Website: apple
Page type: billing-address
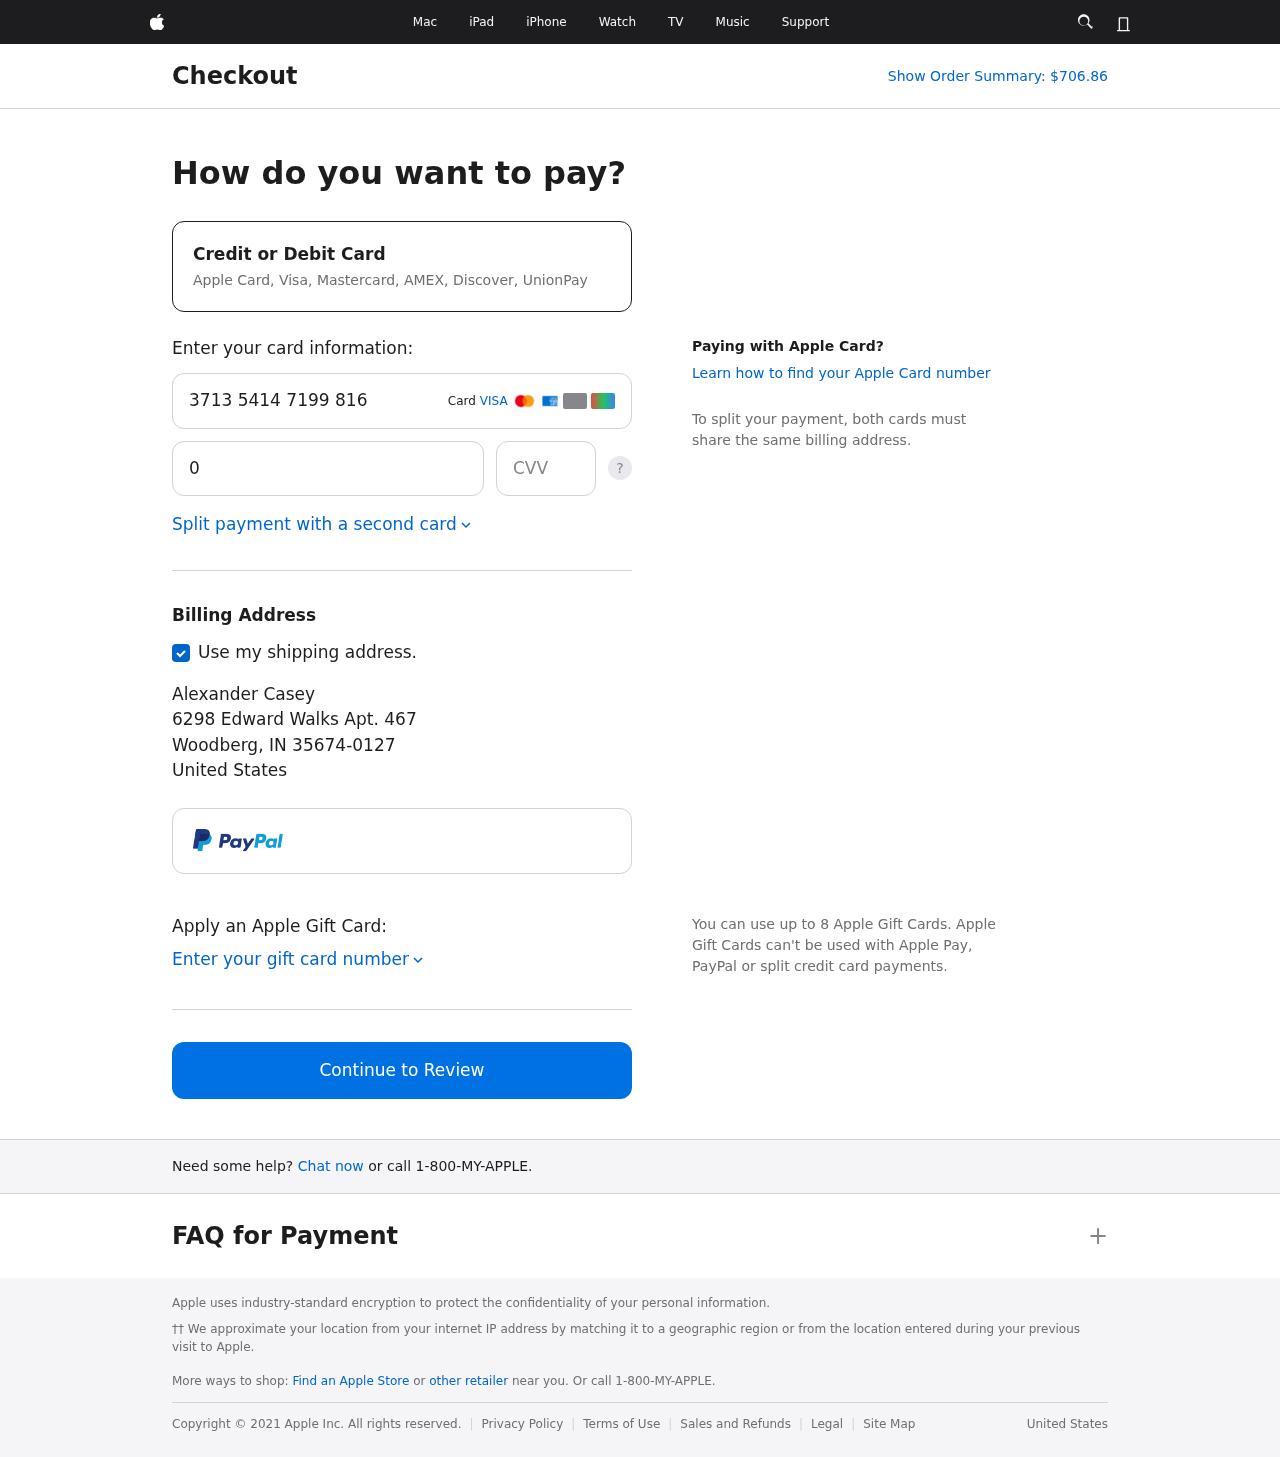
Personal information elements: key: PII_CARD_CVV
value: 2209
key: PII_CARD_EXPIRY
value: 02/26
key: PII_CARD_NUMBER
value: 3713 5414 7199 816
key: PII_CITY
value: Woodberg
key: PII_COUNTRY
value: United States
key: PII_FULLNAME
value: Alexander Casey
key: PII_POSTCODE_FULL
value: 35674-0127
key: PII_STATE_ABBR
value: IN
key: PII_STREET
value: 6298 Edward Walks Apt. 467
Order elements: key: ORDER_TOTAL
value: Show Order Summary: $706.86